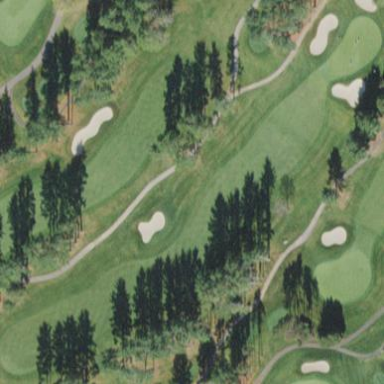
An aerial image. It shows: Golf fairway surrounded by grass.